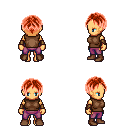
a pixel art fantasy rpg character, female body template, human, tanned skin, brown sleeveless shirt, magenta pants, red parted hairstyle, leather bracers, brown shoes, four views (front, back, left, right), 2x2 character sprite sheet, small pixel art, hard edges, no anti-aliasing